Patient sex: F
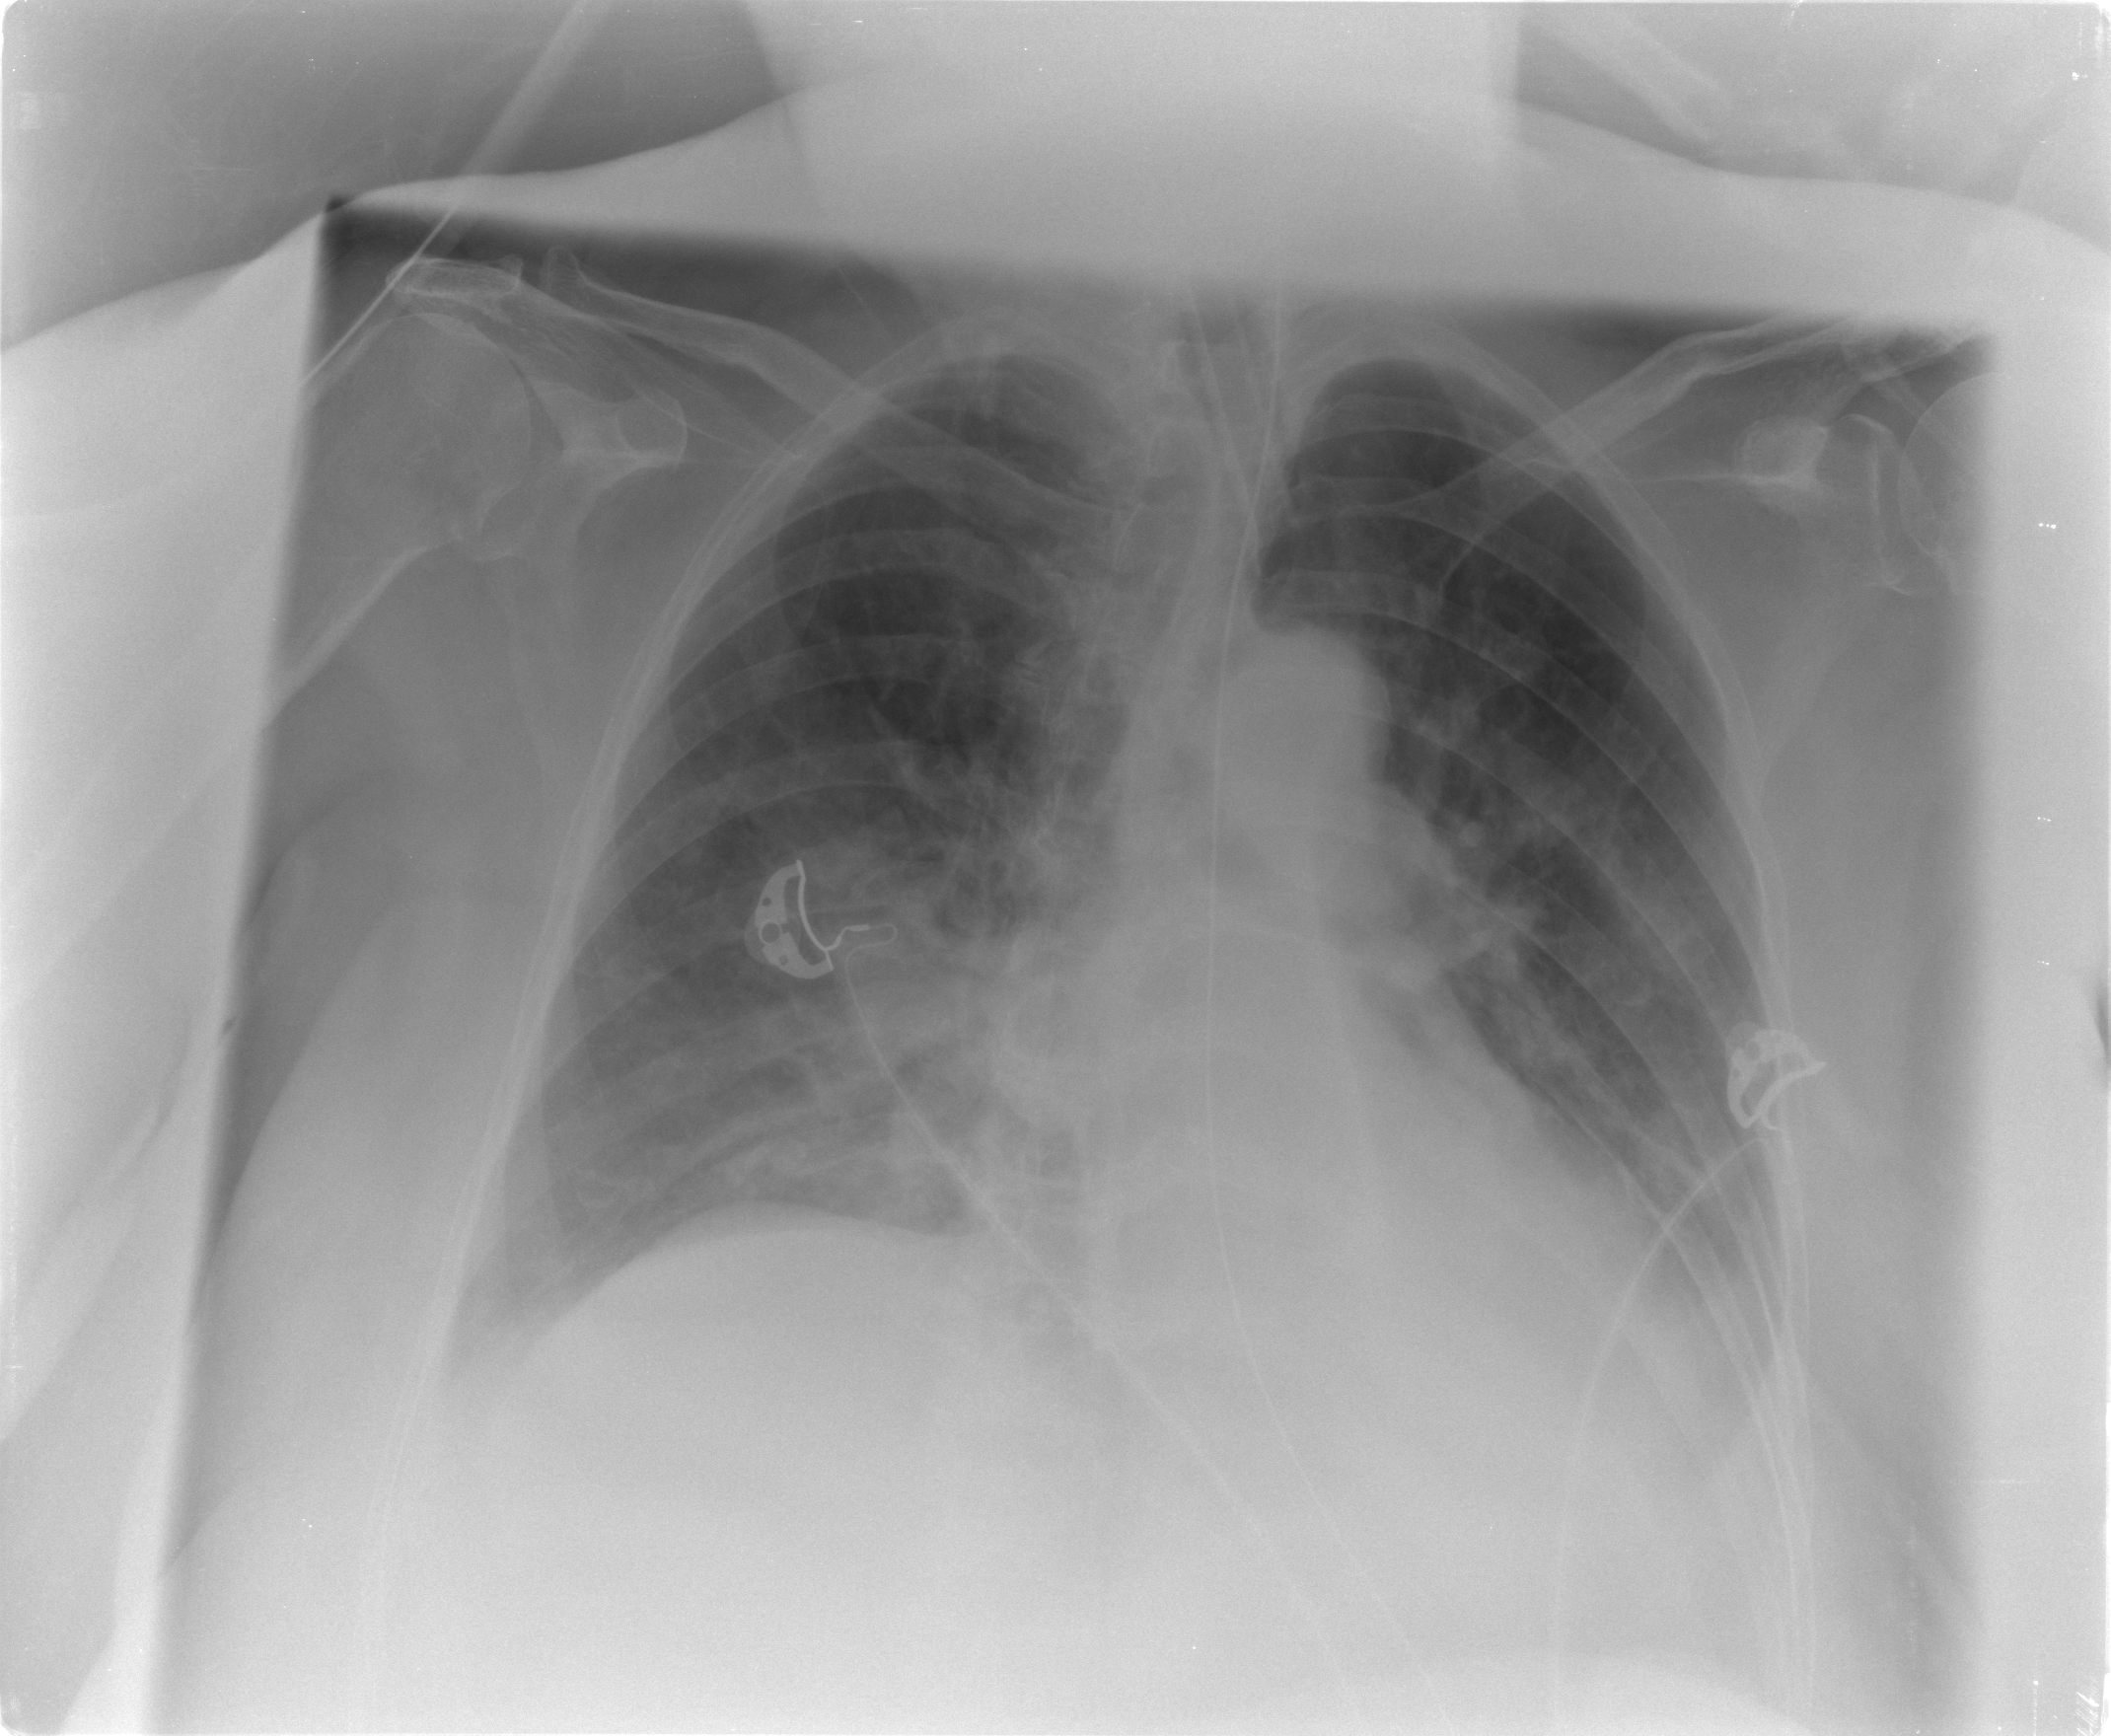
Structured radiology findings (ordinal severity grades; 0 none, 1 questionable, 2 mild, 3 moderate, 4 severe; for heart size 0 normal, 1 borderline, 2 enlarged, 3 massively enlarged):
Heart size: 0
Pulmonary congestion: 2
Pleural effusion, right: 1
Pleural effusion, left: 2
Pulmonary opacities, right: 2
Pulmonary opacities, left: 0
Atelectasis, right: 1
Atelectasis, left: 1